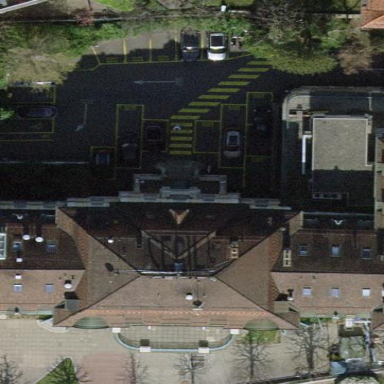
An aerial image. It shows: Hospital building.